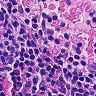
Metastatic tissue present: no